Question: git add *.filetype is not working on one of my projects. Works on every other project. Any ideas what can be wrong?
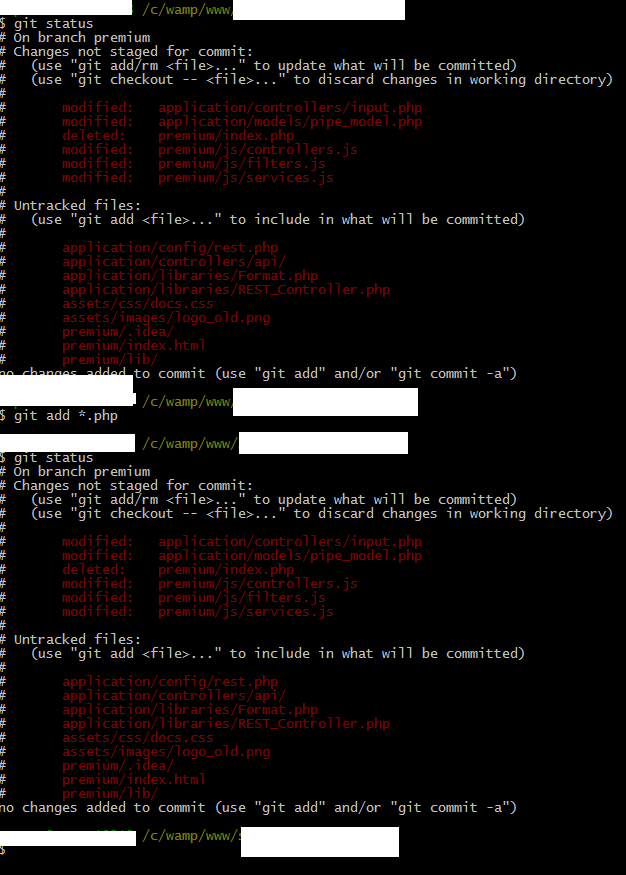
Answer: You are in a different folder from the changed files. As far as I know git just uses the shell's built-in expansion for this. If it has its own different expansion then I'm not sure why it doesn't work in this case.
Possible workaround (assuming this is a properly configured bash shell):
'''
git add **/*.php
'''
You might need to switch on the globstar shell config variable 'shopt -s globstar' for this to work if it isn't already set.